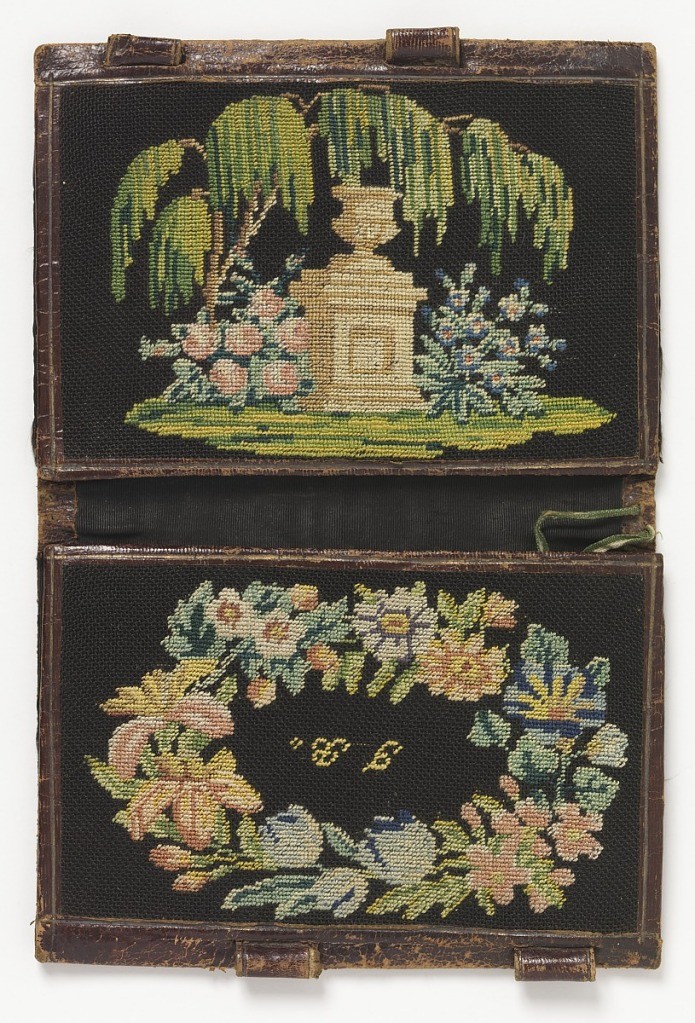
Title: Letter case
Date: early 19th century
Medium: leather, silk Technique: counted stitch embroidery
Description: Letter case or pocket book with tooled brown leather covers. Inside covers have silk panels embroidered with multicolored silks in counted stitch embroidery. One side has an urn with weeping willow tree, the other a wreath of flowers with the initials J.B.